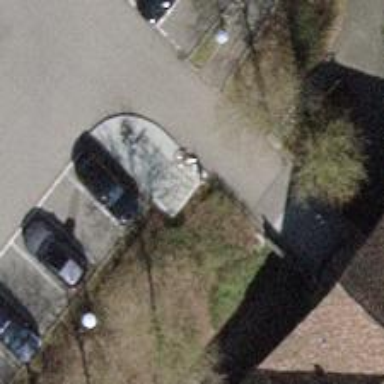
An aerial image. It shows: Bicycle parking area.